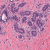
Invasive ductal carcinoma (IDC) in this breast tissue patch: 0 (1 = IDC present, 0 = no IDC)